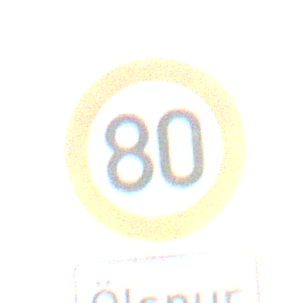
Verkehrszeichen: Geschwindigkeit80
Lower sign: HinweiseAufGefahrenDurchVerbaleAngabe1
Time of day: SunriseSunset
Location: Outdoor (Nature)
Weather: PartlyCloudy
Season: NotSpecified
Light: Natural